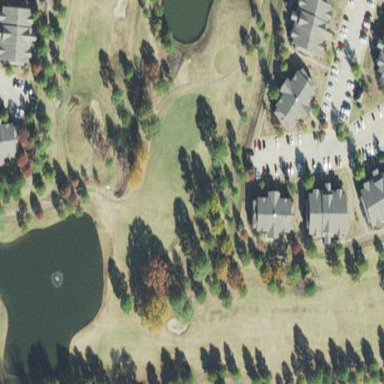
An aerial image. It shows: Golf fairway surrounded by grass.